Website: apple
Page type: address-validator
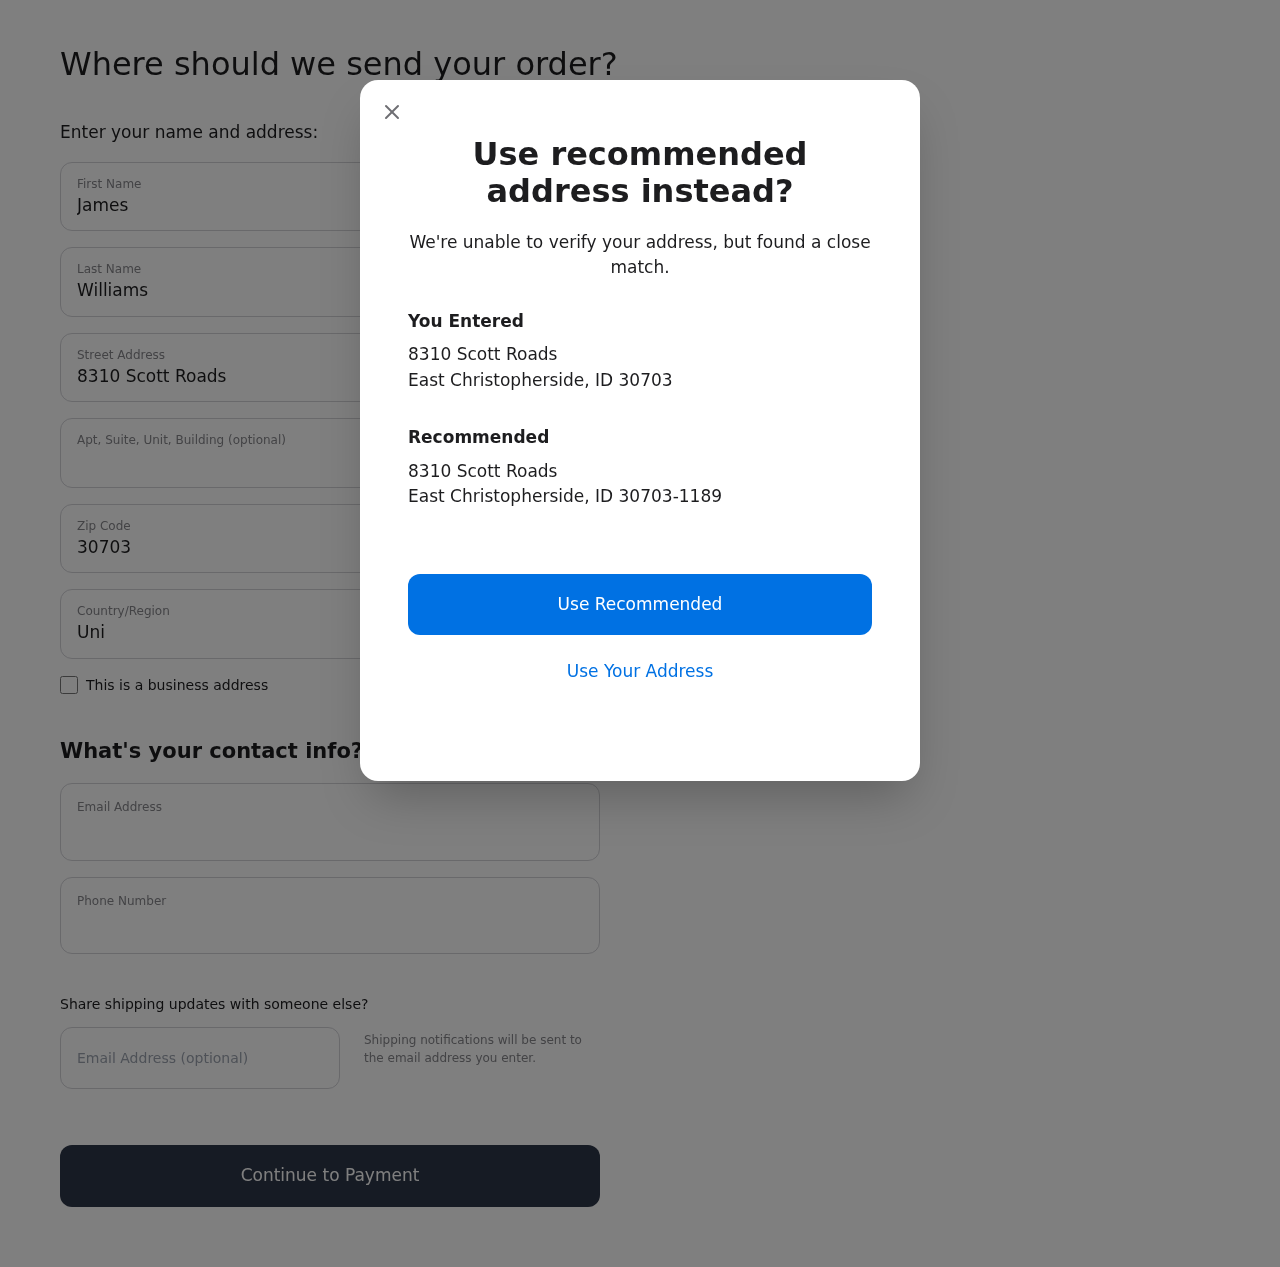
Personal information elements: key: PII_CITY
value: East Christopherside
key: PII_COUNTRY
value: United States
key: PII_EMAIL
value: jwilliams@gmail.com
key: PII_FIRSTNAME
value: James
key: PII_GIFT_EMAIL
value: alexandercooper@hotmail.com
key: PII_LASTNAME
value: Williams
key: PII_PHONE
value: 2065024891
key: PII_POSTCODE
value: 30703
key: PII_POSTCODE_FULL
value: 30703-1189
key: PII_STATE_ABBR
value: ID
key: PII_STREET
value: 8310 Scott Roads
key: PII_CITY2
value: East Christopherside
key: PII_STATE_ABBR2
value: ID